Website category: sports
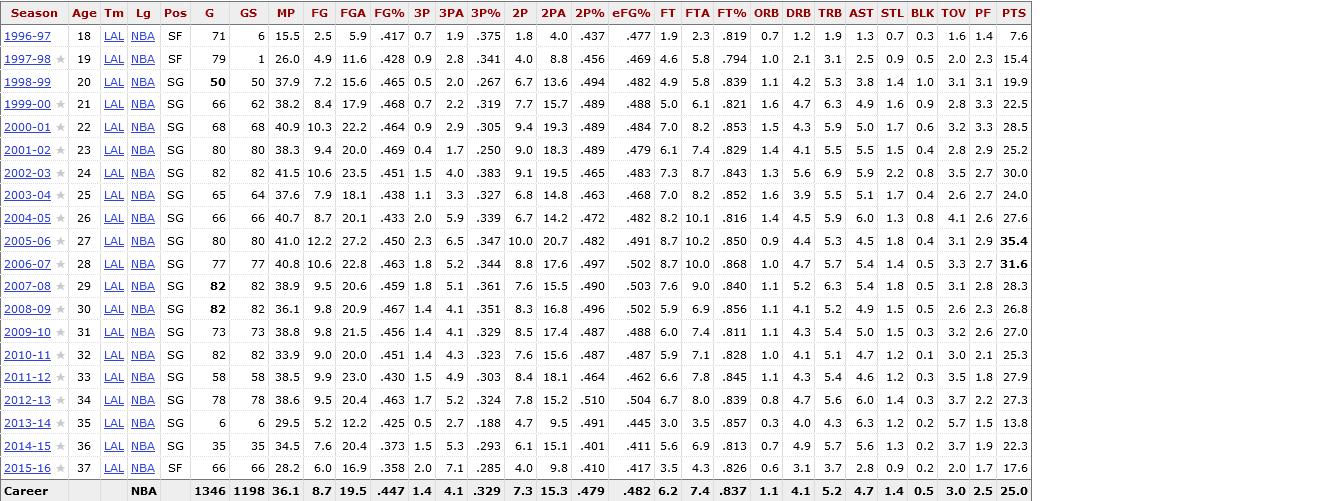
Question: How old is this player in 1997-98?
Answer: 19

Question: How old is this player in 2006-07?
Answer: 28

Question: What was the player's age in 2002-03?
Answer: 24

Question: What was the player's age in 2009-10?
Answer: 31

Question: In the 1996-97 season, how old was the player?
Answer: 18

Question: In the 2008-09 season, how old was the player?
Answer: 30

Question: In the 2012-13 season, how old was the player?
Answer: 34

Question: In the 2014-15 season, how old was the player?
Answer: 36

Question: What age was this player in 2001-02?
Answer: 23

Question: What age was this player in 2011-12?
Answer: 33

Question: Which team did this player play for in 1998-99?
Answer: LAL

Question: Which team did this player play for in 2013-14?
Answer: LAL

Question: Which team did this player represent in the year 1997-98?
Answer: LAL

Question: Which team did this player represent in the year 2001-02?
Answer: LAL

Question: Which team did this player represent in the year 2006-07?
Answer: LAL

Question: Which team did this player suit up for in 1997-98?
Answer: LAL

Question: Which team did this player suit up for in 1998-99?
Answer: LAL

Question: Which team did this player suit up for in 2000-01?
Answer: LAL

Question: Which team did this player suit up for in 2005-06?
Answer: LAL

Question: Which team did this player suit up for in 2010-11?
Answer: LAL

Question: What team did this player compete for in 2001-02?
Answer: LAL

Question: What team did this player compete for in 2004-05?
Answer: LAL

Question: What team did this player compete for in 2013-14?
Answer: LAL

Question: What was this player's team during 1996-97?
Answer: LAL

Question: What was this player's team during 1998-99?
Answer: LAL

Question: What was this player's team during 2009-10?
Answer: LAL

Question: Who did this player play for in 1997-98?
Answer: LAL

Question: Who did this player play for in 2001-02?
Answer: LAL

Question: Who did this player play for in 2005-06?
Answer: LAL

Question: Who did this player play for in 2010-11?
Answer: LAL

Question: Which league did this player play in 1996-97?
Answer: NBA

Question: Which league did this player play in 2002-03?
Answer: NBA

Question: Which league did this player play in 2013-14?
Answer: NBA

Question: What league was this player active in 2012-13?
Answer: NBA

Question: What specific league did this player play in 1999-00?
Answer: NBA

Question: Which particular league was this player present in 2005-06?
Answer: NBA

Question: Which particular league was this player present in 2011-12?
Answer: NBA

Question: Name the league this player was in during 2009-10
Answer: NBA

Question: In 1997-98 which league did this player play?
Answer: NBA

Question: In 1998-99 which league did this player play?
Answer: NBA

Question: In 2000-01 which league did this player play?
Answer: NBA

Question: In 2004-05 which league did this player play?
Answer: NBA

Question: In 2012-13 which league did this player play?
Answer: NBA

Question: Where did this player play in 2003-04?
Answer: NBA

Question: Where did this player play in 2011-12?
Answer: NBA

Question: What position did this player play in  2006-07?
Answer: SG

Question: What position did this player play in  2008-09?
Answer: SG

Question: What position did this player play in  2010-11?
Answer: SG

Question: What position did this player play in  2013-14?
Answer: SG

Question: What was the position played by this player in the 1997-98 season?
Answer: SF

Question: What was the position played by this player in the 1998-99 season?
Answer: SG

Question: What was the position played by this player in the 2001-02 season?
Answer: SG

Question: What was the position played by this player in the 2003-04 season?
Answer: SG

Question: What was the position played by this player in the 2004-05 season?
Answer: SG

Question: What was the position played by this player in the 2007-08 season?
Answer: SG

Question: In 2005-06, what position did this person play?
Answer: SG

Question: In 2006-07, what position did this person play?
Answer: SG

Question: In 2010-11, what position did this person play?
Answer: SG

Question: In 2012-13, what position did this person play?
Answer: SG

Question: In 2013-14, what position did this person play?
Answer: SG

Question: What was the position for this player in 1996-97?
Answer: SF

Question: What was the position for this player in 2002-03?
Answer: SG

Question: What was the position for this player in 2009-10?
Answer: SG

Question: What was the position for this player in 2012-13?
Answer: SG